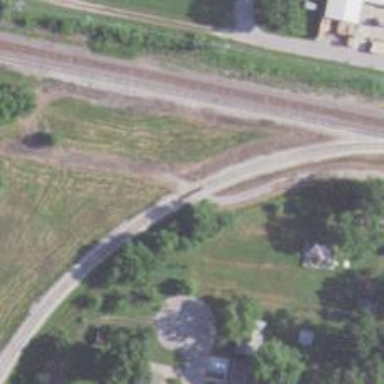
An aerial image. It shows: Level crossing along the railway.